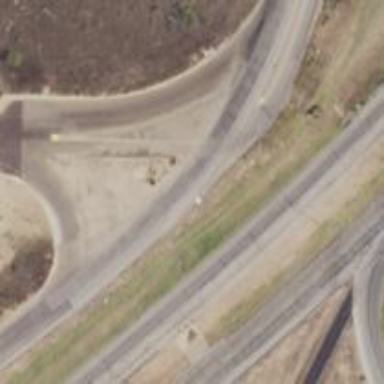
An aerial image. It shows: Secondary road with frontage road.